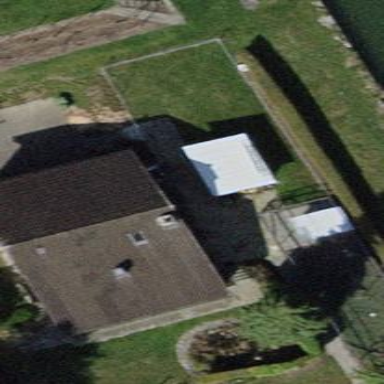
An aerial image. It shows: Detached building with saltbox-shaped roof.